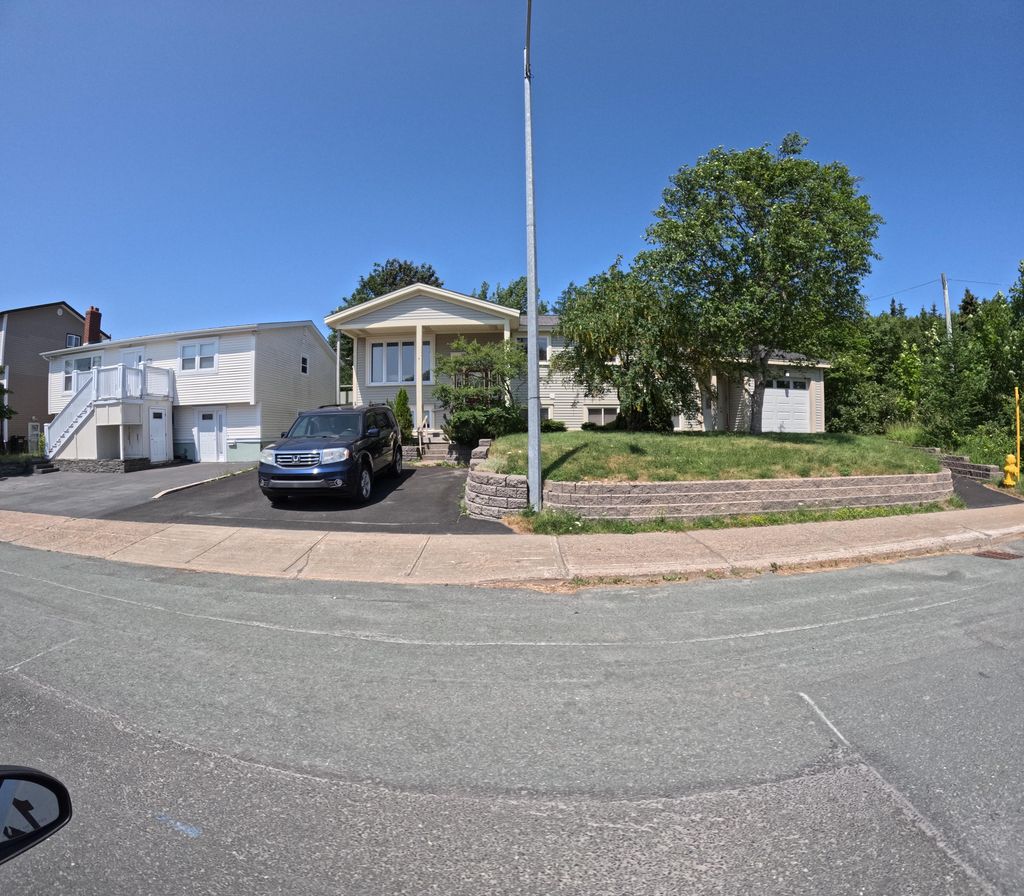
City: st_johns